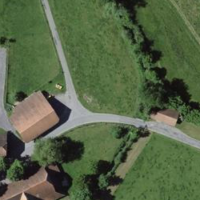
EUNIS habitat code: 25
Species observed at this site:
Pulmonaria obscura